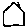
Label: house